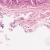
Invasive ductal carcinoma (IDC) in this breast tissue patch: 0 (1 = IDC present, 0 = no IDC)